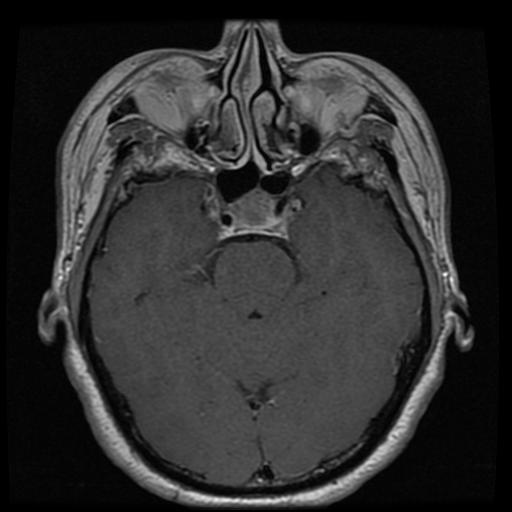
Label: pituitary